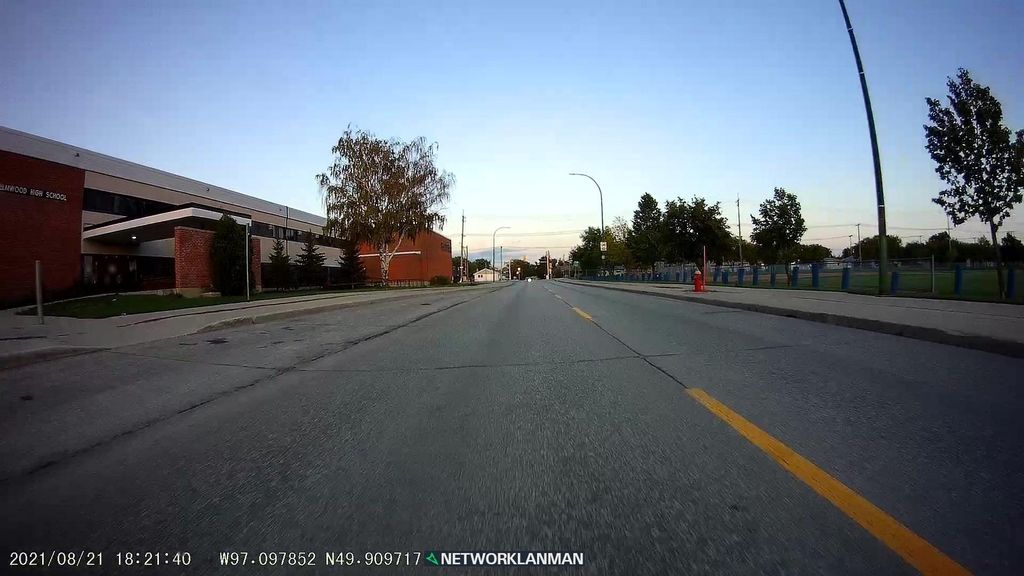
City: winnipeg